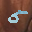
Label: 5